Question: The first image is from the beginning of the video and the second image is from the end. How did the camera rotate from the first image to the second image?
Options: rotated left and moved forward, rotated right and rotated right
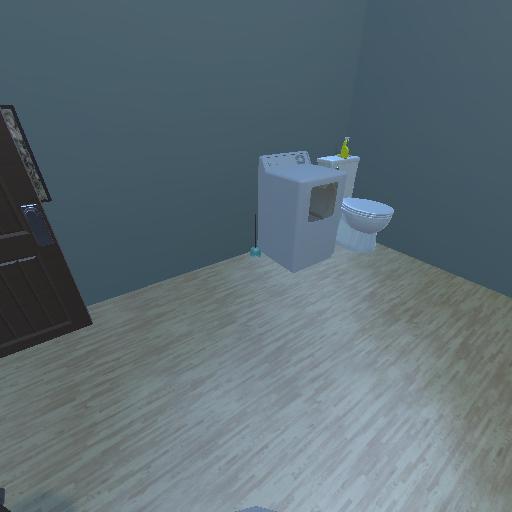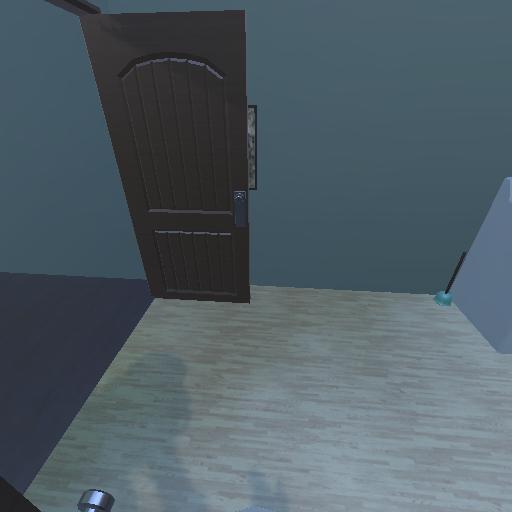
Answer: rotated left and moved forward